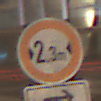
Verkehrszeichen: TatsaechlicheBreite2Komma3
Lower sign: RichtungsangabeDurchPfeile5
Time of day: NotSpecified
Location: Indoor (Urban)
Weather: NotSpecified
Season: NotSpecified
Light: Artificial